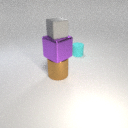
large purple metal cube below small gray rubber cube